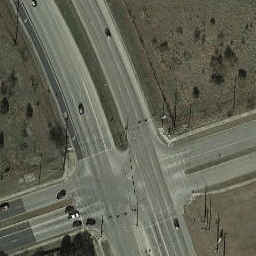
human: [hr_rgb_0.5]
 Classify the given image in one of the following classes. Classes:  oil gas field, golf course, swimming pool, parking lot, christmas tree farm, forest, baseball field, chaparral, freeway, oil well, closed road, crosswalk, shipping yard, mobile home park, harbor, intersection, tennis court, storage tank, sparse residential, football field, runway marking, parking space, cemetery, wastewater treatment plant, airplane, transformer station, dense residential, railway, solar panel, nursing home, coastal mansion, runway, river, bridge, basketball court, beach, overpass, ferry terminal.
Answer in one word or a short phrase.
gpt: intersection